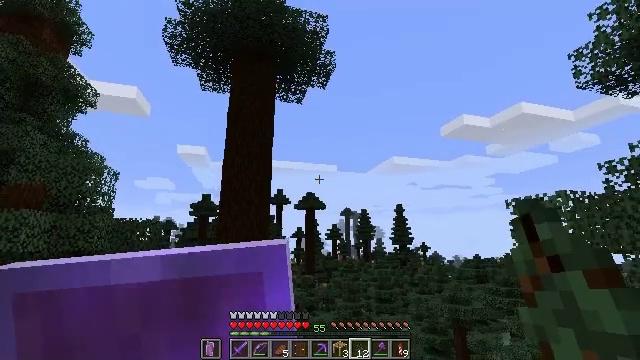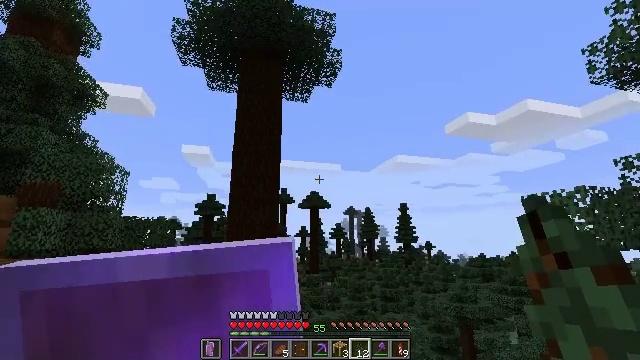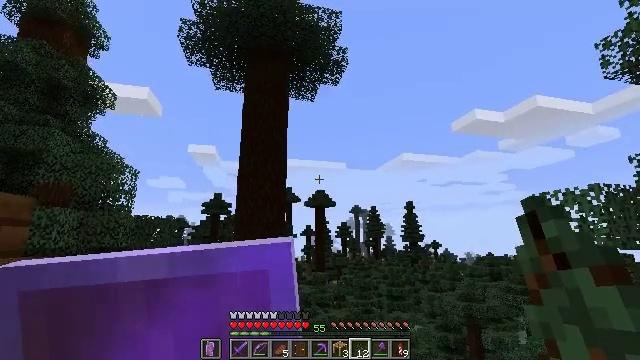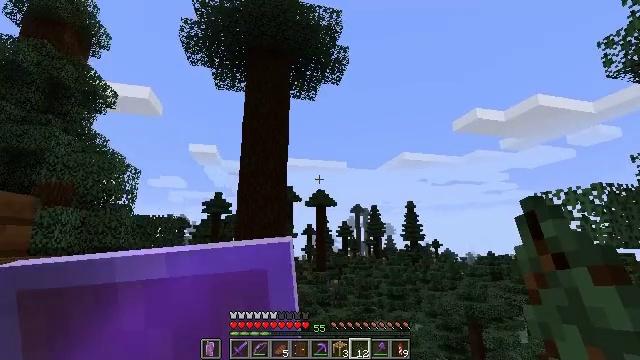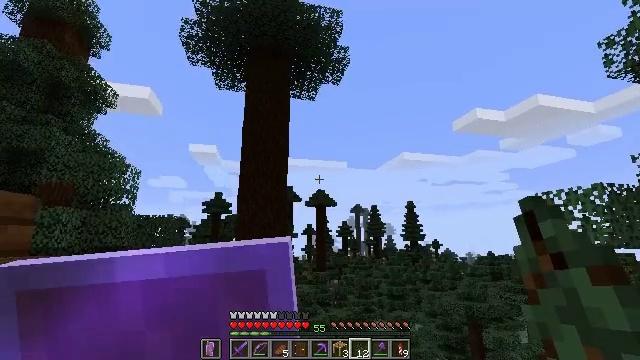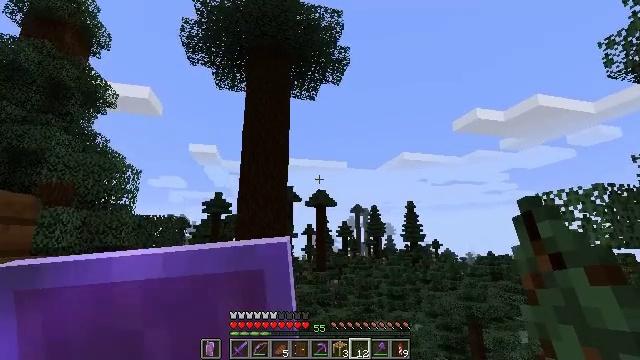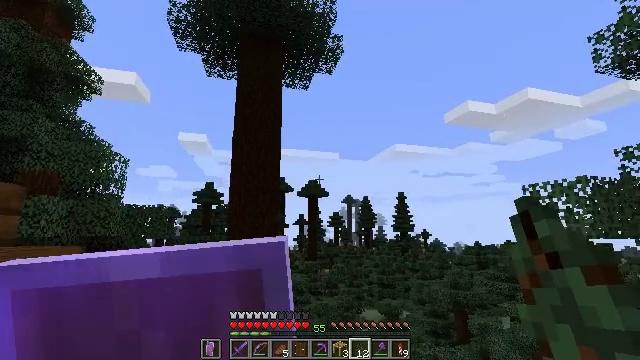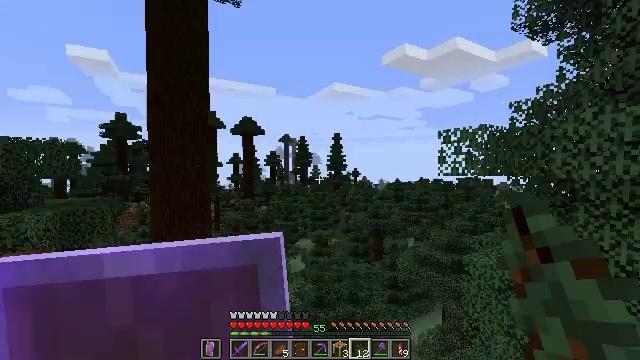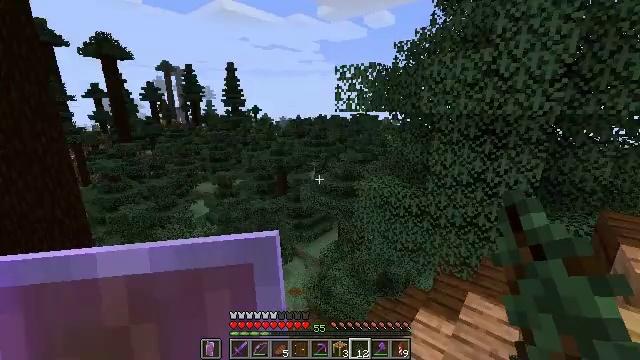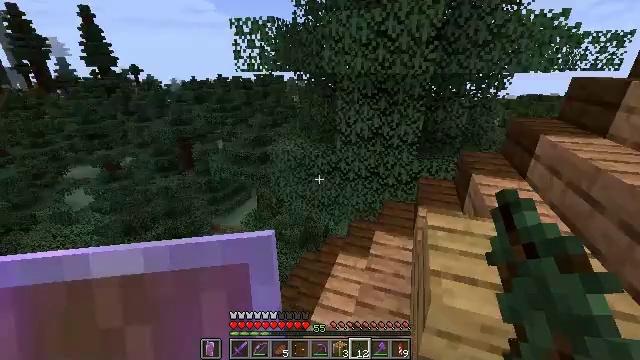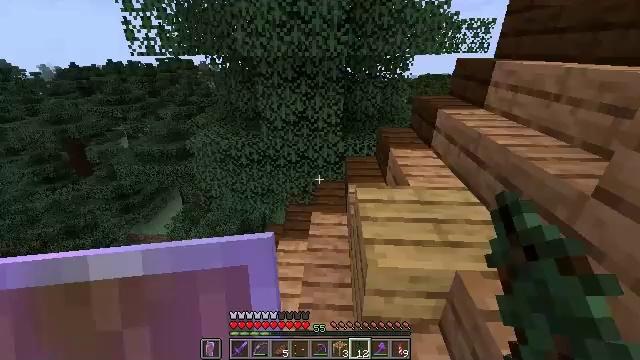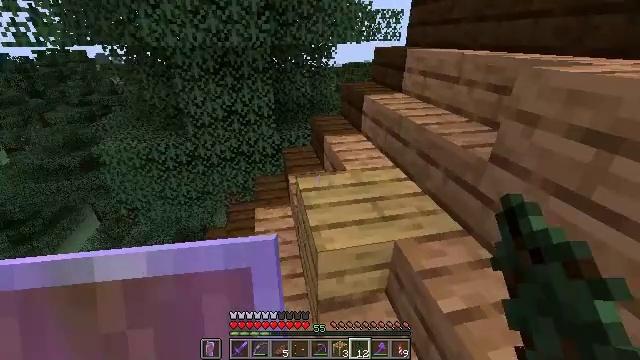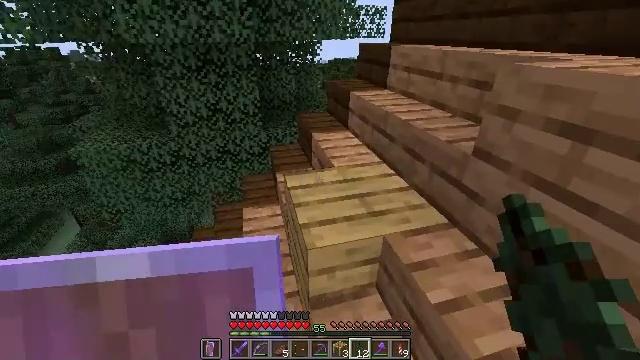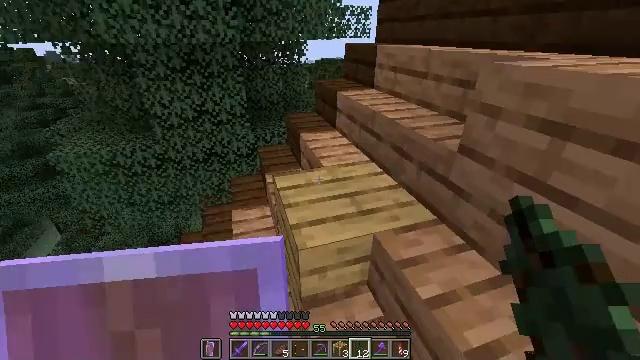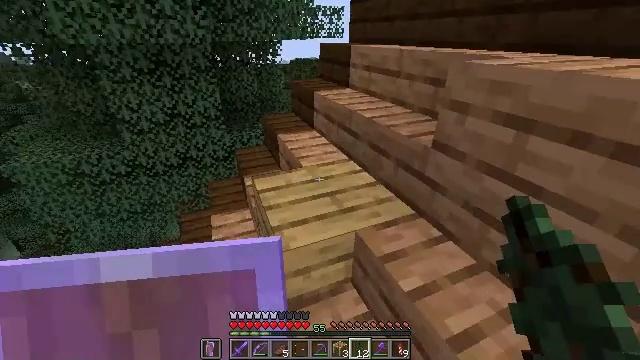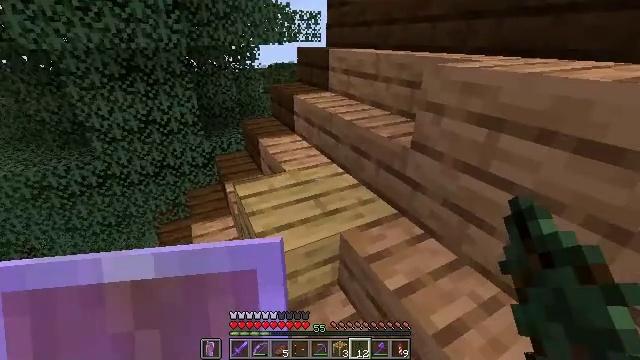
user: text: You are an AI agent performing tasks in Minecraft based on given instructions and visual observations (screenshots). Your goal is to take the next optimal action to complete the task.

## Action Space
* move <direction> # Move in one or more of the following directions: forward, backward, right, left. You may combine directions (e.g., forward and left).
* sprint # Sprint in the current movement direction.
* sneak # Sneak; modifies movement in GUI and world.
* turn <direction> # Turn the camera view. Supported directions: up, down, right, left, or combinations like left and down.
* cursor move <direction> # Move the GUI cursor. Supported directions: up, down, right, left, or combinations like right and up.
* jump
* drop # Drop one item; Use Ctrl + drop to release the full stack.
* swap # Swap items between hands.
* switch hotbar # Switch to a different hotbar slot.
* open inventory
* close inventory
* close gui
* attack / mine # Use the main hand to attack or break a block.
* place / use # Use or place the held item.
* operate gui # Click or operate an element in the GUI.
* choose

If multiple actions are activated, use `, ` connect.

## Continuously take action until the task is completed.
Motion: motion action
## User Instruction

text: Mine the brown shulker box.
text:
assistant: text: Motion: no_op
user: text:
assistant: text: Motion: turn left
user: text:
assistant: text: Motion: no_op
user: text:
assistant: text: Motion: no_op
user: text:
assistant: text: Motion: no_op
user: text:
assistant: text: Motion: turn right and down
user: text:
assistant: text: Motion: turn right and down
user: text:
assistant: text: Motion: turn right and down
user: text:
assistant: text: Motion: turn right and down
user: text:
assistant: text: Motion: turn right and down
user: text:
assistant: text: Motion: turn right and down
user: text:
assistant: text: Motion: turn right
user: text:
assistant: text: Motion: turn right
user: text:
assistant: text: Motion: turn right
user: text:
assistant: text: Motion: turn right
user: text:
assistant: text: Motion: turn right
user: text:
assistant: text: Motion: turn right and up
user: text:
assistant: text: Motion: turn right and up
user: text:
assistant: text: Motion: turn right and up
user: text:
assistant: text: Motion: move forward, turn right and up
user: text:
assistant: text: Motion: move forward, turn right
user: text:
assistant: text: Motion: move forward, turn right
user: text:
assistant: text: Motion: move forward, turn right
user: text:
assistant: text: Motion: move forward
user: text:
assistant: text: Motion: move forward
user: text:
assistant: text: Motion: move forward, turn right
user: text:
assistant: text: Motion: move forward, turn right and down
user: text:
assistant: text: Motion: move forward, turn right and down
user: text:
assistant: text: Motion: move forward, turn right
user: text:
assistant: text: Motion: move forward